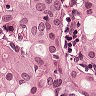
Metastatic tissue present: yes